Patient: sex M, age 66
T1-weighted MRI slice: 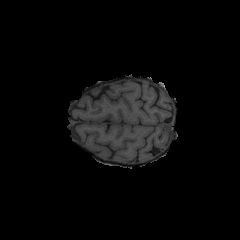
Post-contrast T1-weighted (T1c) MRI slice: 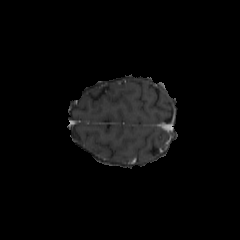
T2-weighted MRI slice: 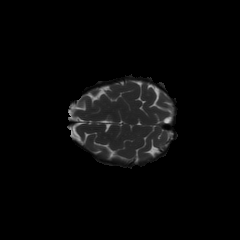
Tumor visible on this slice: no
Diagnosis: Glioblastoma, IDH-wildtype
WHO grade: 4